Field crop: maize
Growth stage: 2
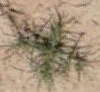
Species: salsola